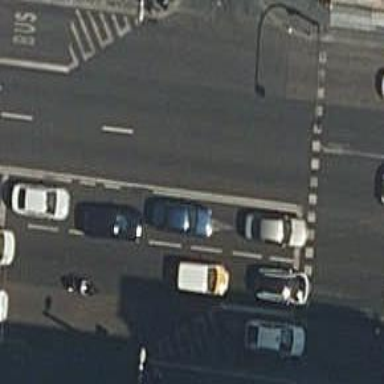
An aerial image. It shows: Road with traffic signals.